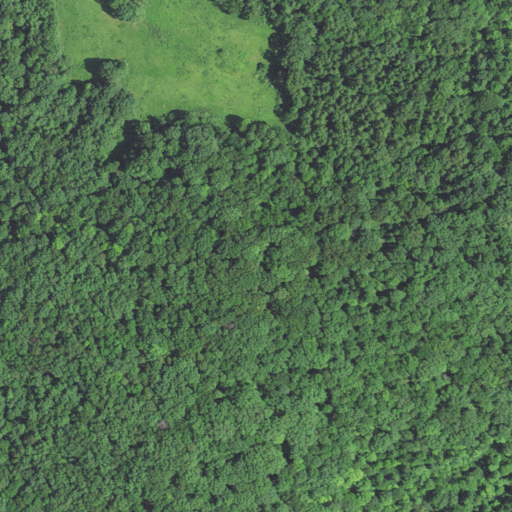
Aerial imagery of mountain in West Virginia named Kate Knob containing deciduous forest and mixed forest